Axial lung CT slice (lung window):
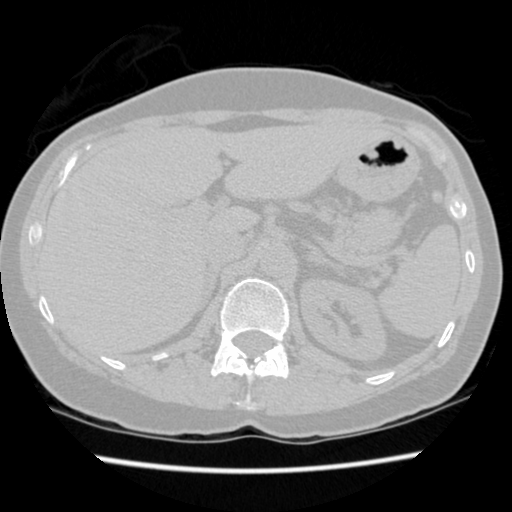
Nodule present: no